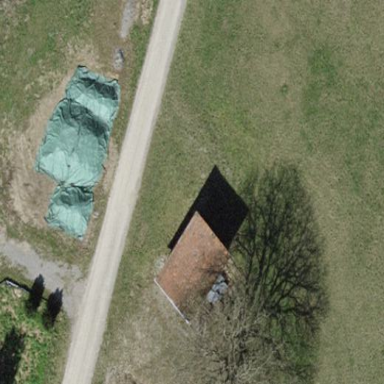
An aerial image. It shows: Shed building.